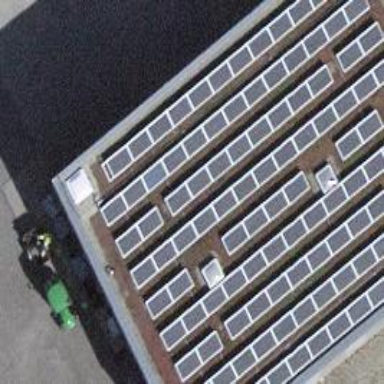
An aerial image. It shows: Solar power generator.